Interaction volume radius: 5 \u00c5
Interaction volume height: 15 \u00c5
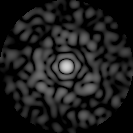
Disorder parameter: 0.8925